Field crop: tomato
Growth stage: 1
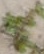
Species: portulaca